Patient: sex M, age 62
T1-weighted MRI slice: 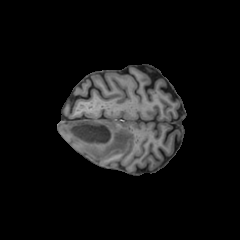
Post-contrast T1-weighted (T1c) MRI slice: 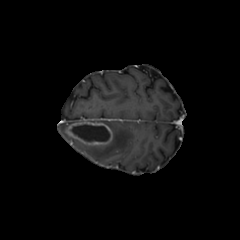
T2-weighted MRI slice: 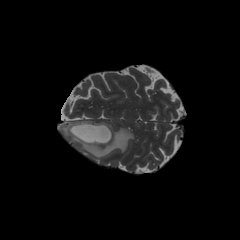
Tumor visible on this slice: yes
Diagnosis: Glioblastoma, IDH-wildtype
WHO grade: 4